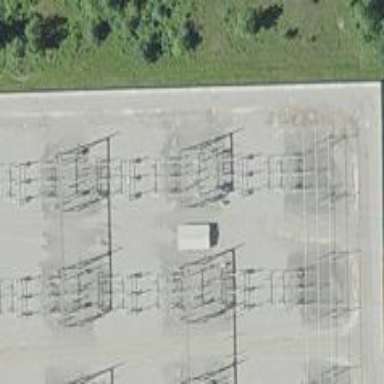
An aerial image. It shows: Switch for power supply.